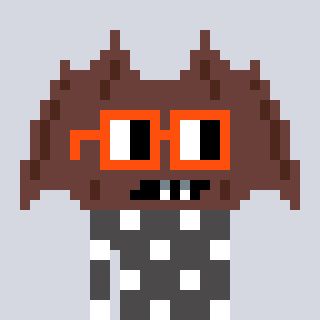
a pixel art character with square orange glasses, a bat-shaped head and a grayscale-colored body on a cool background